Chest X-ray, PA view. Patient: 44 years old, sex F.
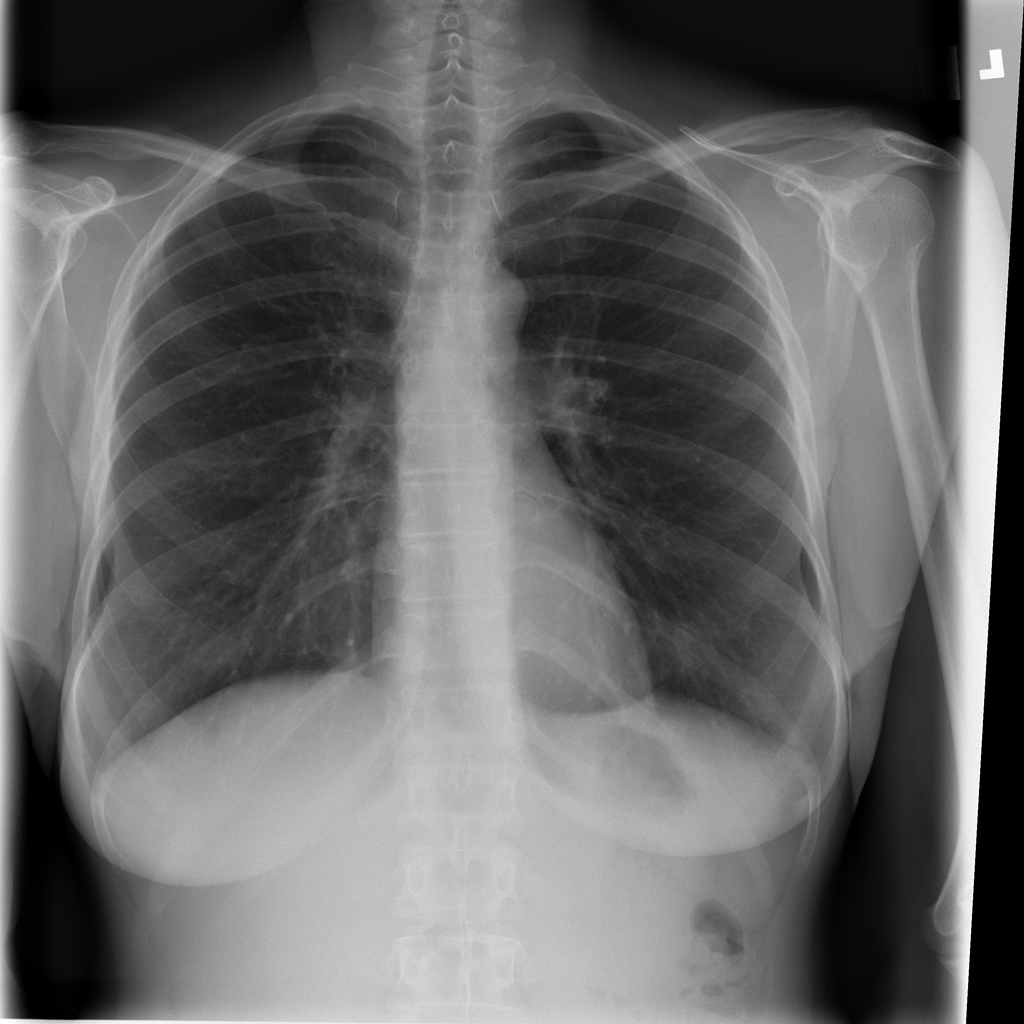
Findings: No Finding